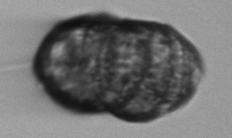
Label: Margalefidinium